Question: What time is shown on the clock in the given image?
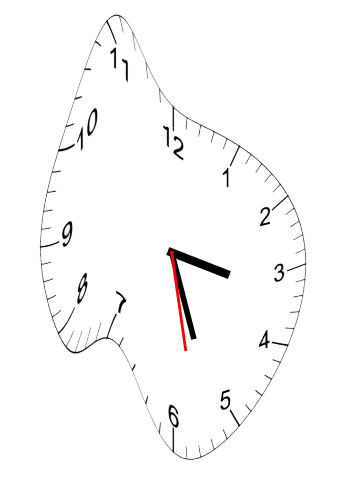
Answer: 03:26:28